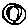
Label: moon